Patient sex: M
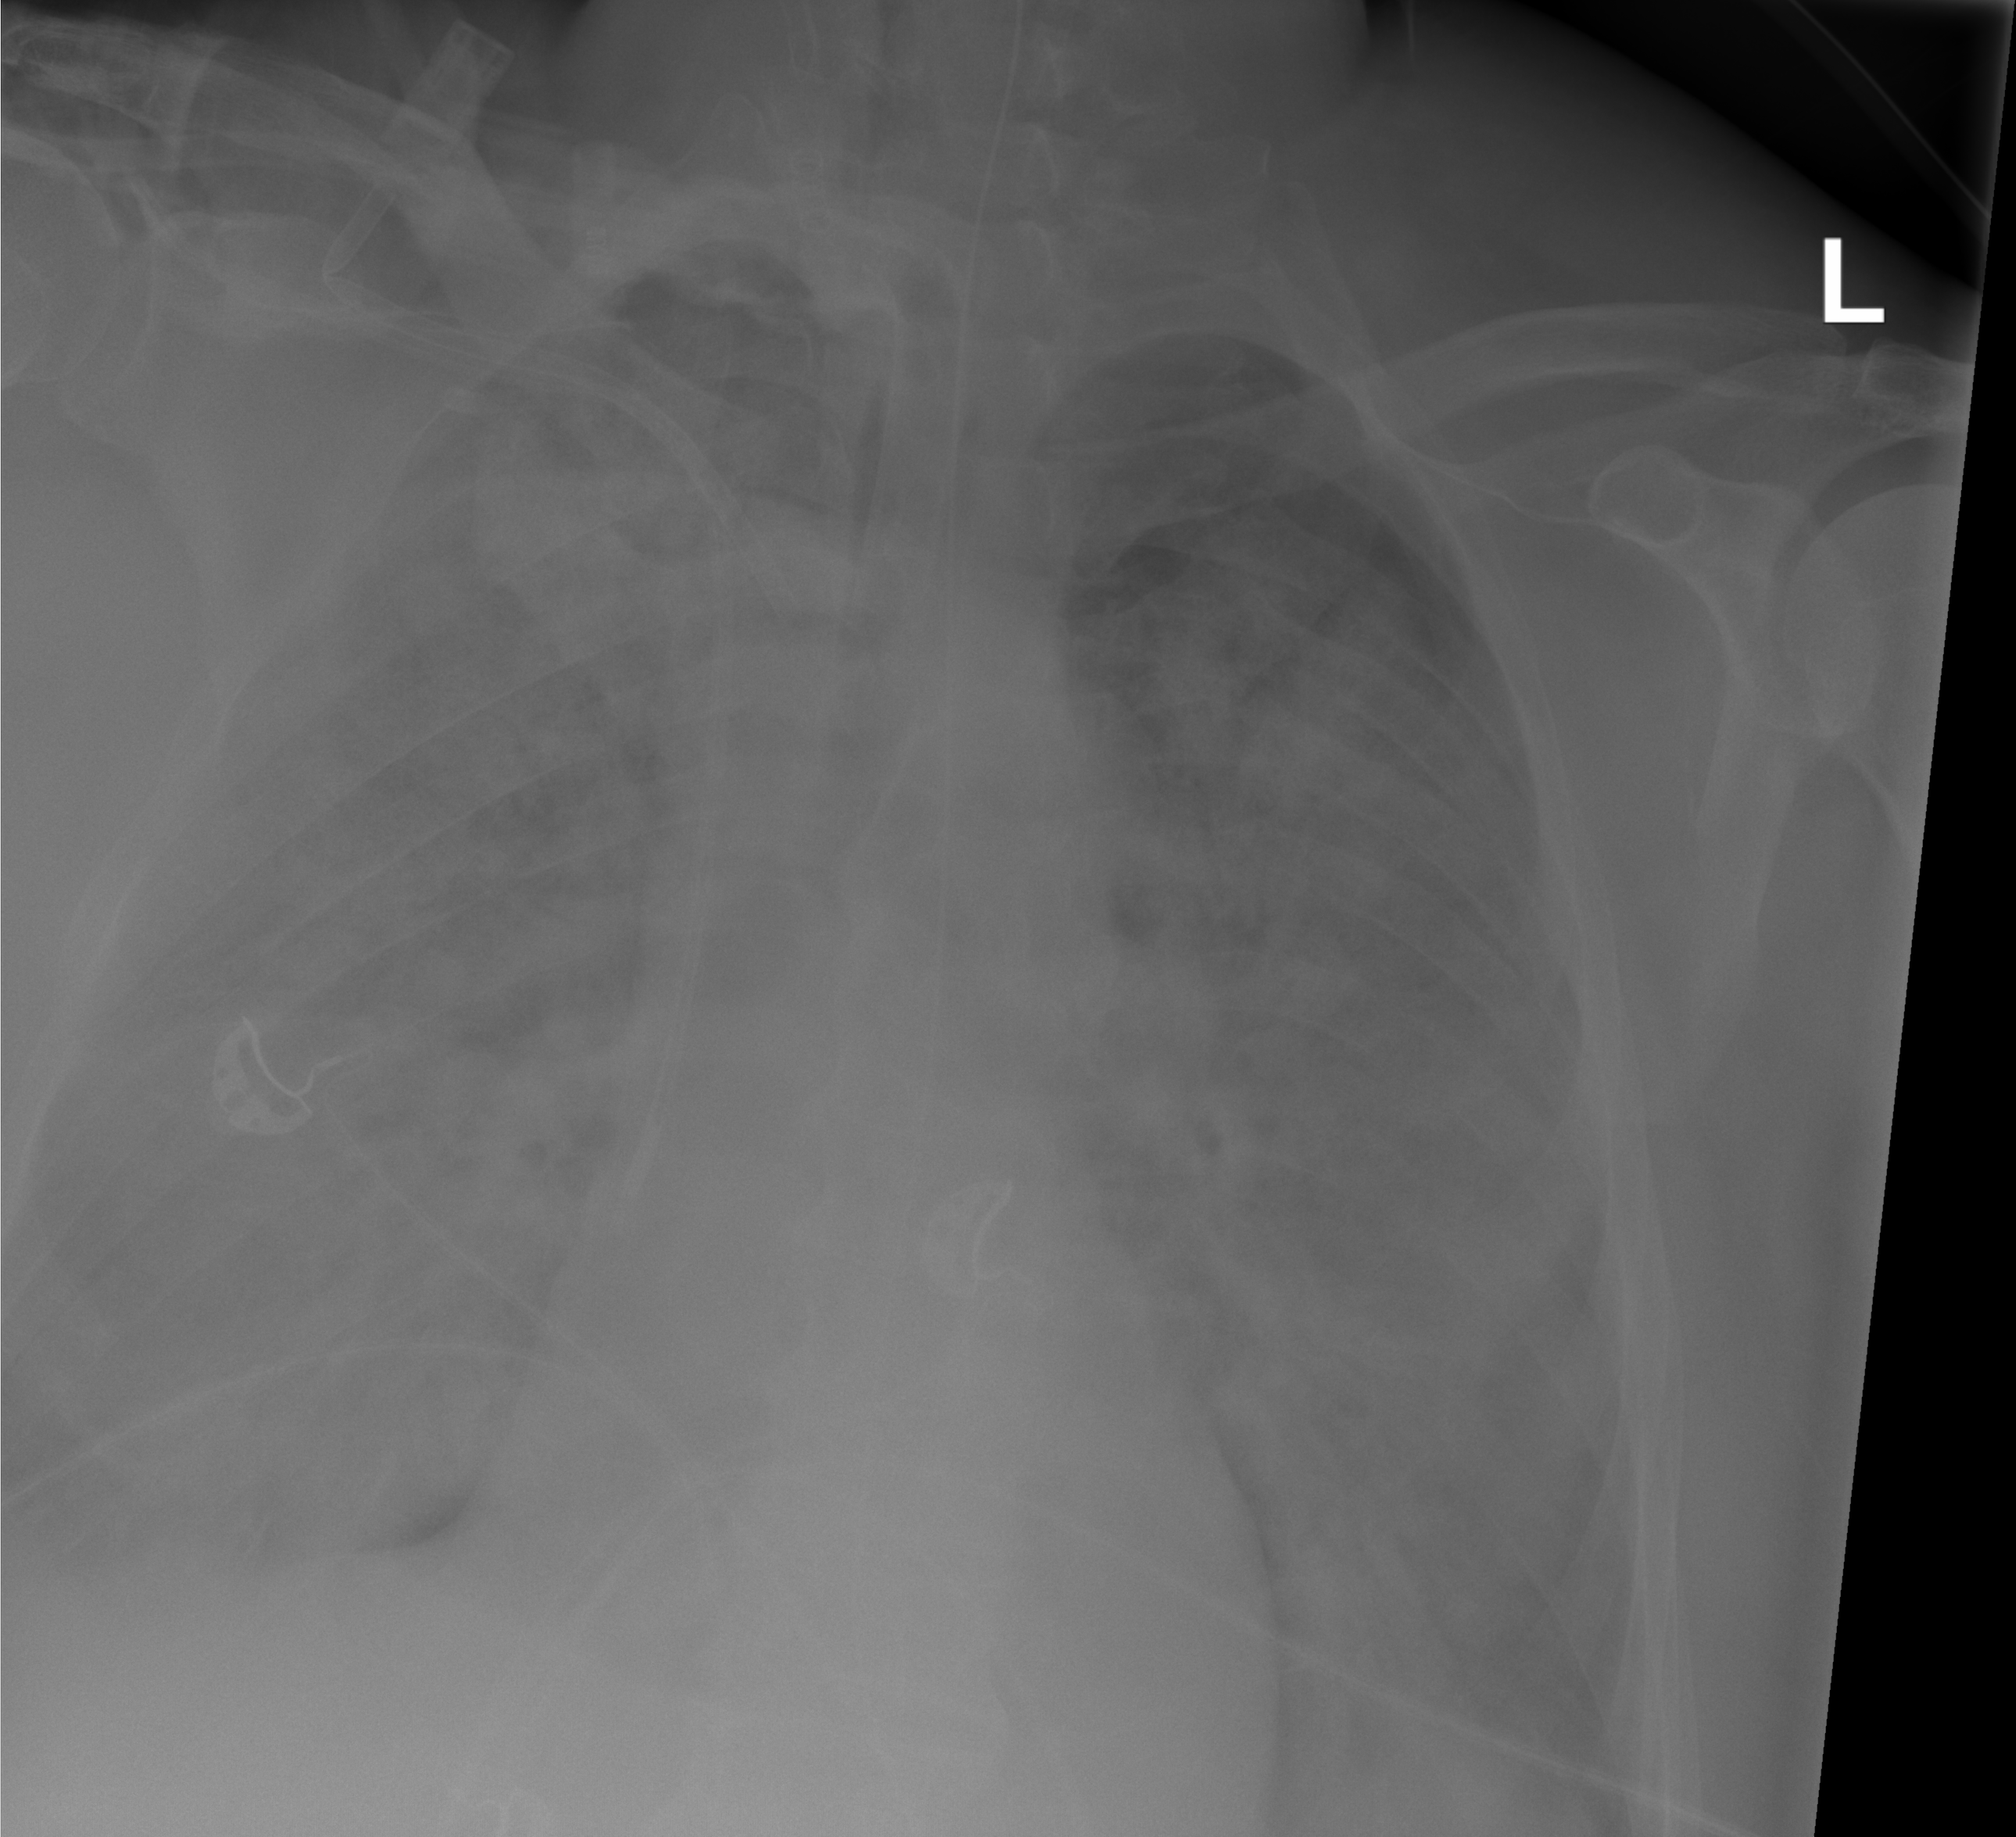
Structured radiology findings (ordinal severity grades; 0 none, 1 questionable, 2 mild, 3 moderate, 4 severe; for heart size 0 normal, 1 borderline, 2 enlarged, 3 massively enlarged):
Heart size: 0
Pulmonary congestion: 0
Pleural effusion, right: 2
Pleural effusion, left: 0
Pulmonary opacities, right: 4
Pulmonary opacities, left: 4
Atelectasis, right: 4
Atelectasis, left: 4